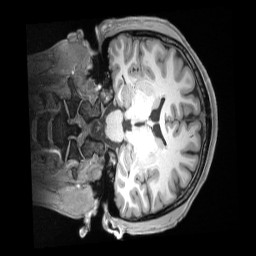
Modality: T1w
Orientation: coronal
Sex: male
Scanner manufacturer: siemens
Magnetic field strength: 3 T
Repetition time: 2.53 s
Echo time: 0.00164 s